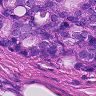
Metastatic tissue present: yes